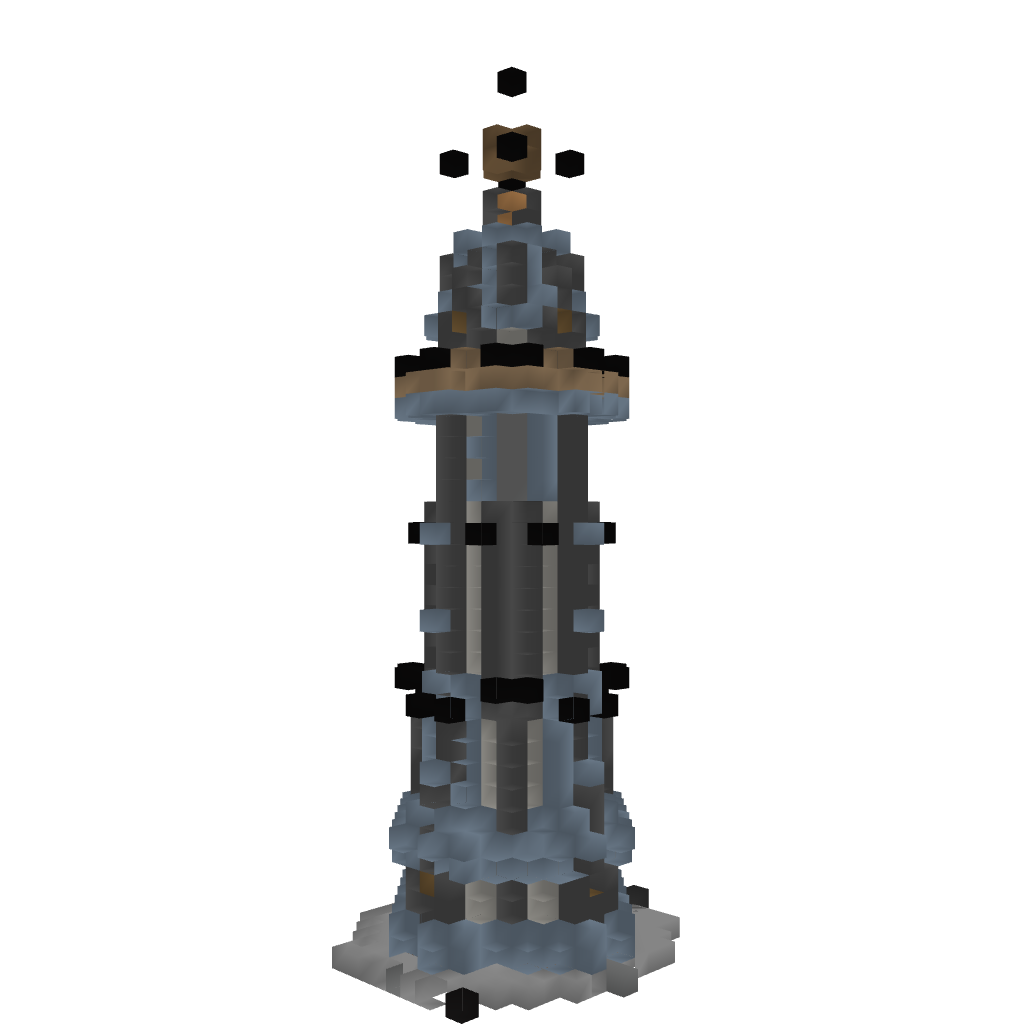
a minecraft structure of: Lighttower